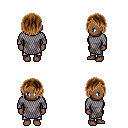
a pixel art fantasy rpg character, female body template, human, dark skin, chain mail, metal pants, brown bangs hairstyle, four views (front, back, left, right), 2x2 character sprite sheet, small pixel art, hard edges, no anti-aliasing